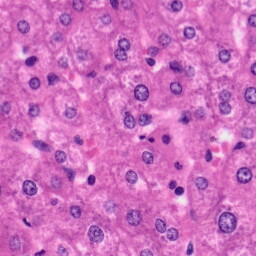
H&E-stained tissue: Liver